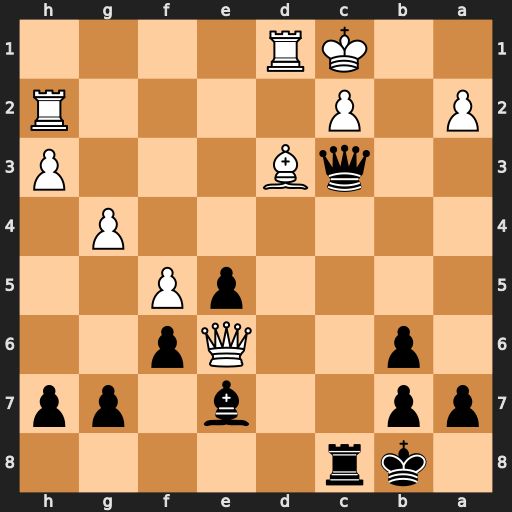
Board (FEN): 1kr5/pp2b1pp/1p2Qp2/4pP2/6P1/2qB3P/P1P4R/2KR4
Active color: b
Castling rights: -
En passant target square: -
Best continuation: Ba3+ Kb1 Qb2#